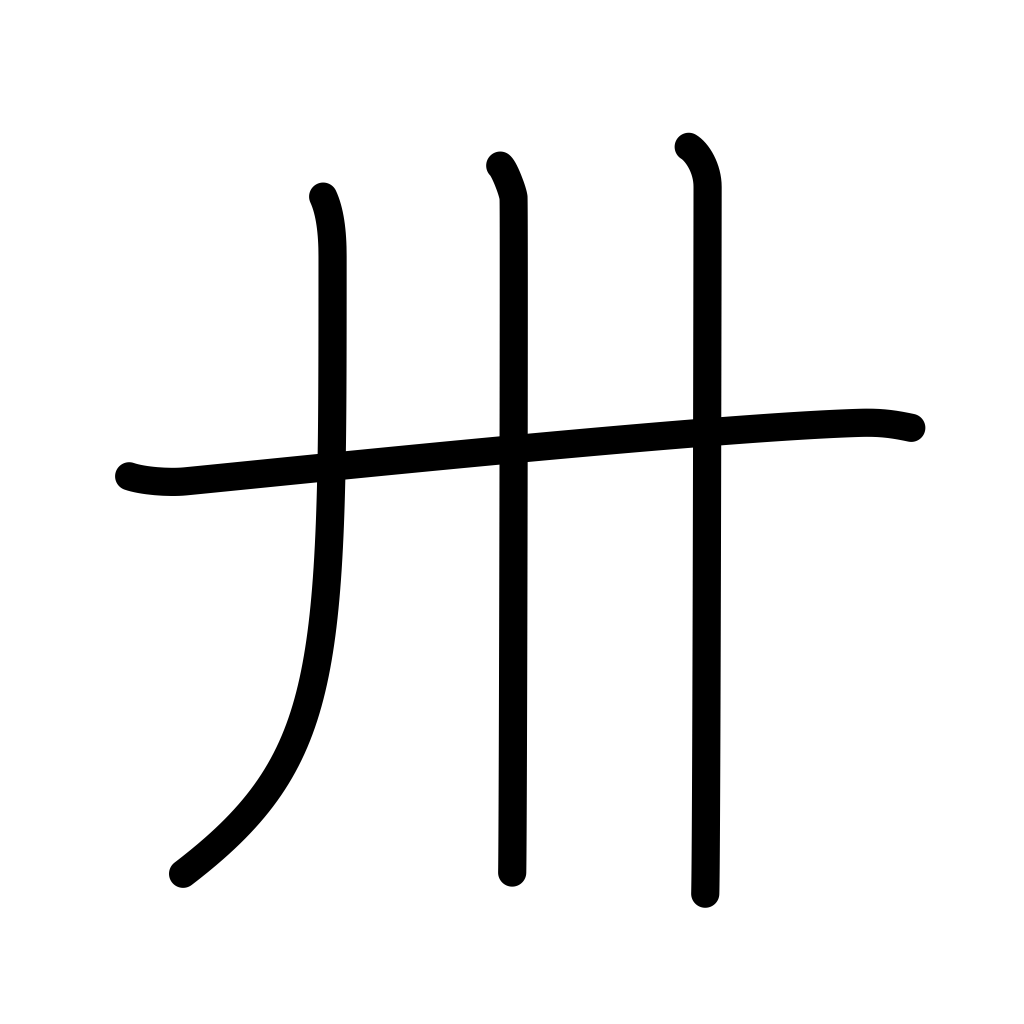
Meaning: thirty